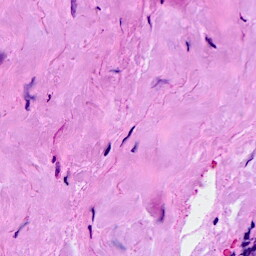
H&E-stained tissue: Breast